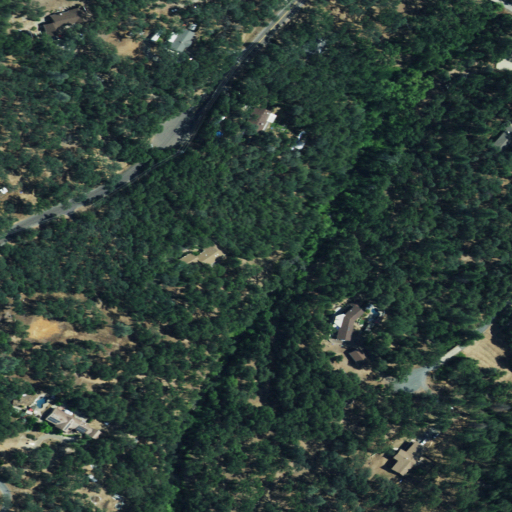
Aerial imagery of valley in California named Cedar Ravine containing evergreen forest, open development, deciduous forest, mixed forest, shrub, and low intensity development